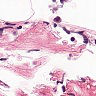
Metastatic tissue present: no